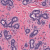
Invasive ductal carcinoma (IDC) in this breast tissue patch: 0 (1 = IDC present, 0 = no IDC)